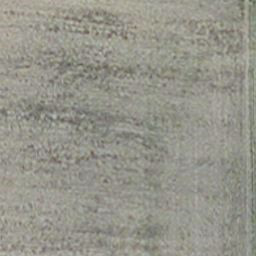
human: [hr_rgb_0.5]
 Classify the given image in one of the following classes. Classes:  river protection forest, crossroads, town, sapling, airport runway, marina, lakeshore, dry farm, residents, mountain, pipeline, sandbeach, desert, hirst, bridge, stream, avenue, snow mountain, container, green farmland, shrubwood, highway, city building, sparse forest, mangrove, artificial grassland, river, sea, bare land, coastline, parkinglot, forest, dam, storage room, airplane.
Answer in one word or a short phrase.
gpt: dry farm